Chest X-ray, PA view. Patient: 59 years old, sex F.
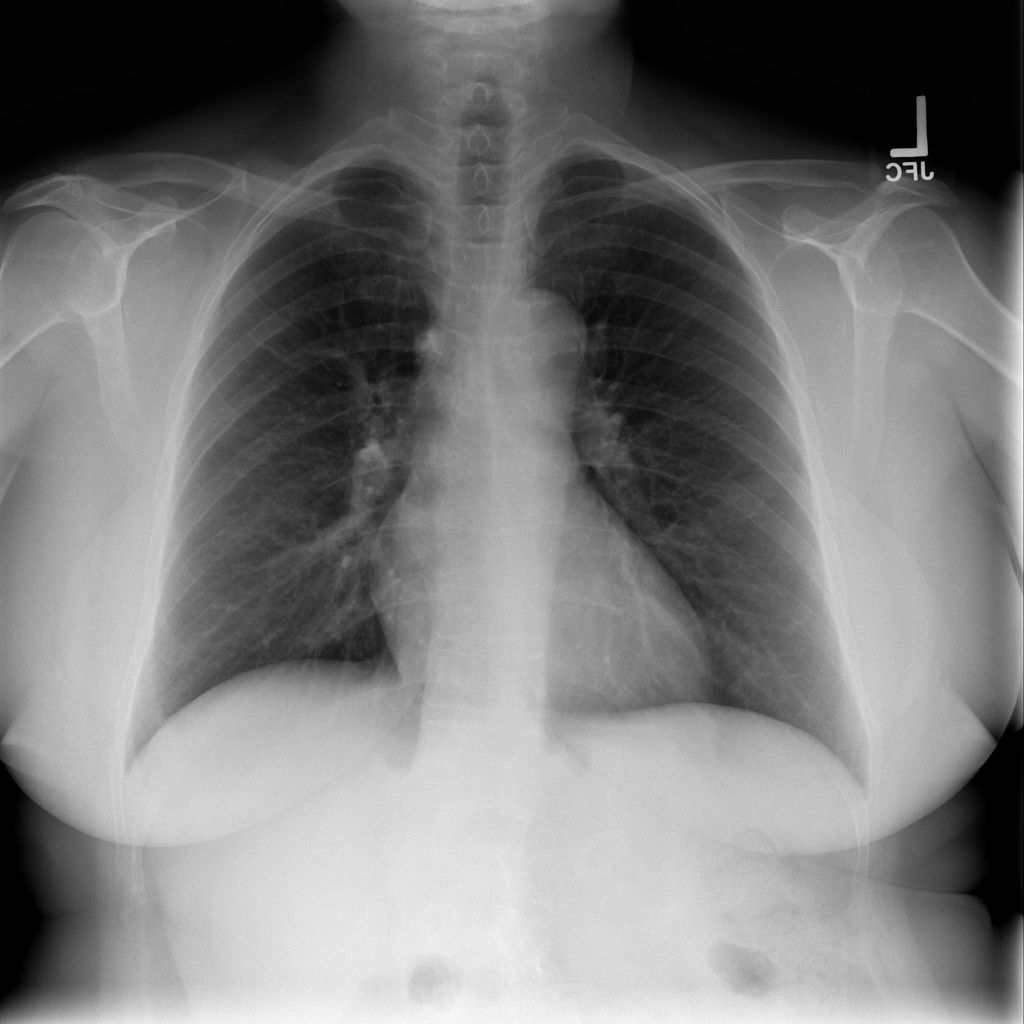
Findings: No Finding